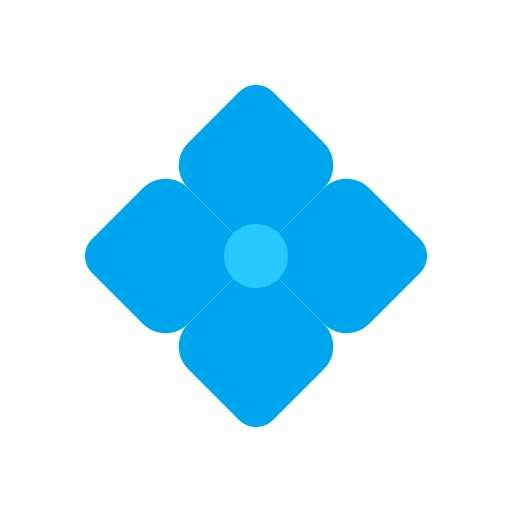
diamond with a dot flat